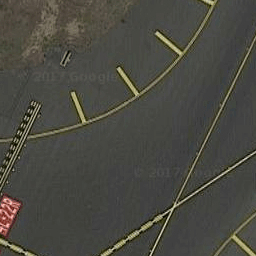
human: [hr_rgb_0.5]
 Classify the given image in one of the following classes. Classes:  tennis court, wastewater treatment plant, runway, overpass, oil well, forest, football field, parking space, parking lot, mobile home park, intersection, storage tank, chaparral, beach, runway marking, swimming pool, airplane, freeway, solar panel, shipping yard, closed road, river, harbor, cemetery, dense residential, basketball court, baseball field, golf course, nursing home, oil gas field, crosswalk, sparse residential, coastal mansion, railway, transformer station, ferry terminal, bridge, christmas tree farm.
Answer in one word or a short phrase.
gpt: runway marking